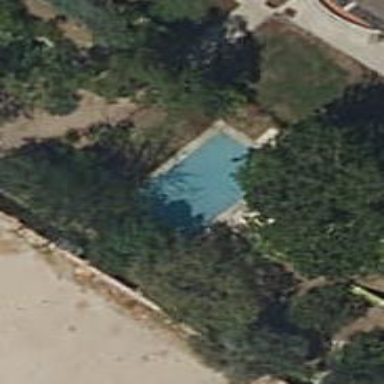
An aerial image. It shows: Swimming pool located in leisure land.